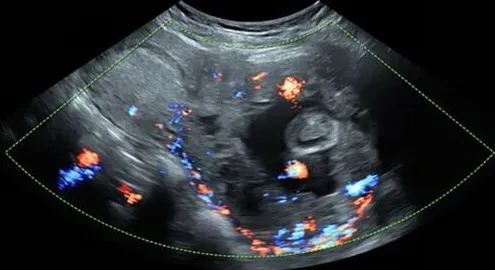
Ultrasound with Doppler flow demonstrating the vascularity surrounding the cervical ectopic pregnancy.
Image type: radiology (ultrasound)